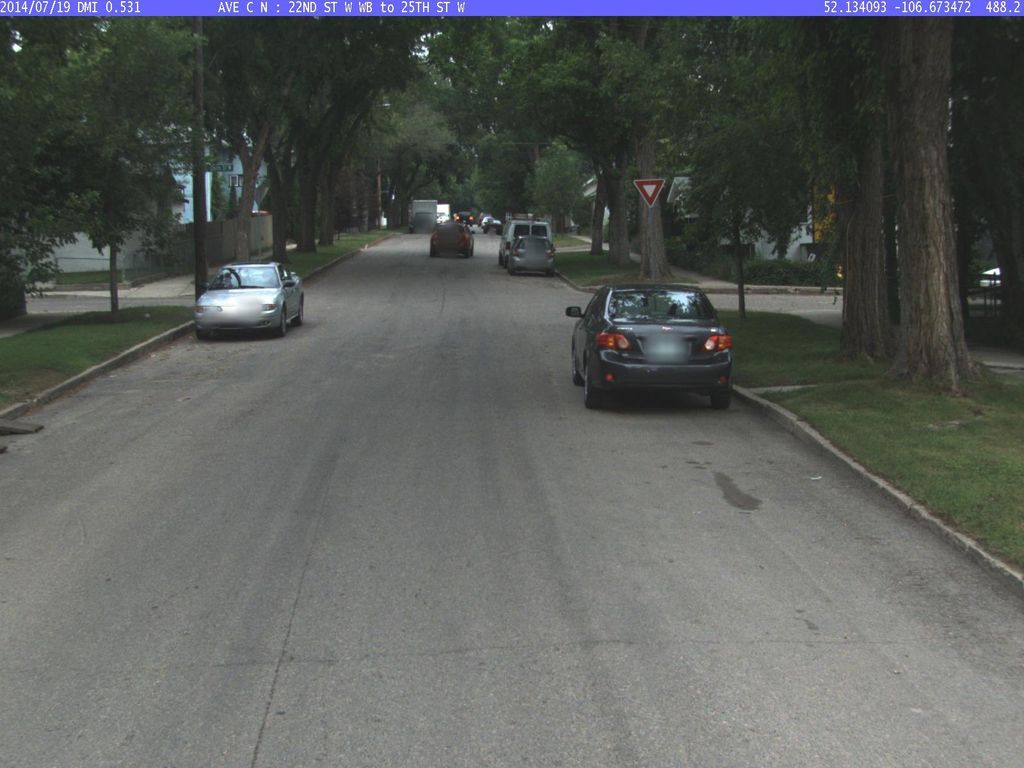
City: saskatoon